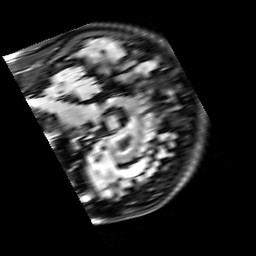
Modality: FLAIR
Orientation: sagittal
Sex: female
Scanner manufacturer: siemens
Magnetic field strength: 3 T
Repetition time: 10 s
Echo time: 0.09 s